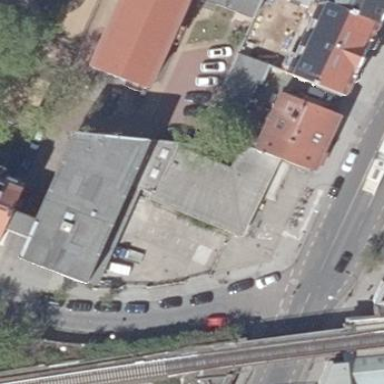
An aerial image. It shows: Building with flat roof made of tar paper.